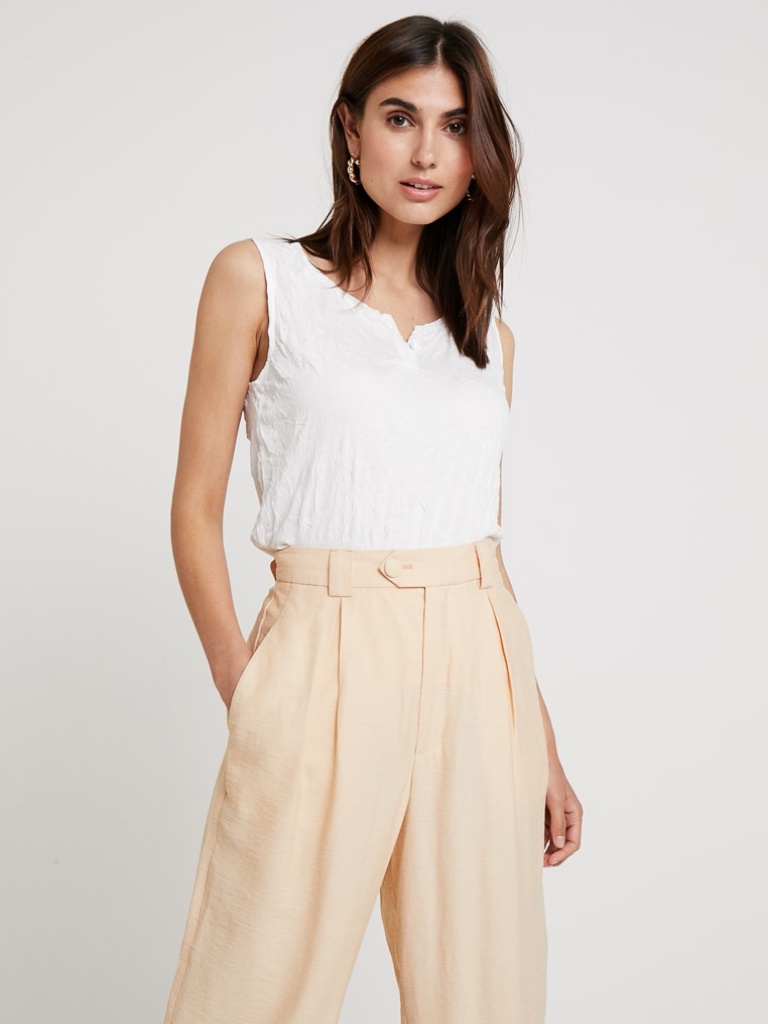
cotton relaxed sleeveless hip length Fully Tucked in v-neck tank